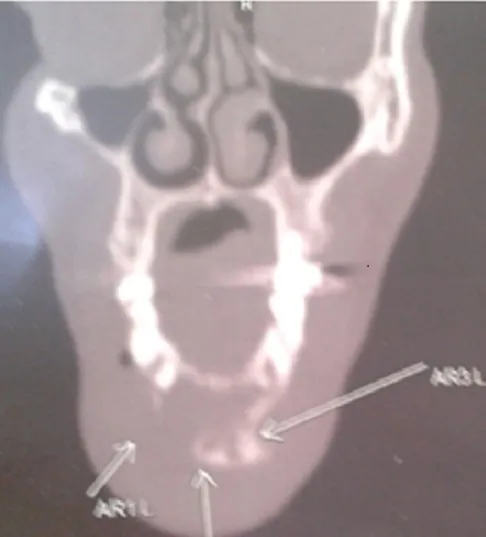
CT appearance of the chin recurrence.
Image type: radiology (ct)